九年级 · 度量几何学
(6 分) 如图, 已知 $\triangle A B C$ 中, $\angle C=90^{\circ}, A C=3, B C=4$, 以点 $C$ 为圆心作 $\odot C$,半径为 $r$.

（1）当 $r$ 取什么值时，点 $A$ 在 $\odot C$ 外?

（2）当 $r$ 取什么值时, 点 $A$ 在 $\odot C$ 内, 点 $B$ 在 $\odot C$ 外.

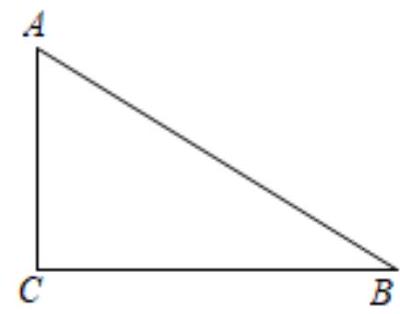
答案:  (1) 点 $A$ 在 $\odot C$ 外, 则 $A C>r$, 即 $r<3$

即当 $r<3$ 时, 点 $A$ 在 $\odot C$ 外;

(2) 点 $A$ 在 $\odot C$ 内, 则 $A C<r$, 即 $r>3$; 点 $B$ 在 $\odot C$ 外, 则 $B C>r$, 即 $r<4$,
综合起来, 当 $3<r<4$ 时, 点 $A$ 在 $\odot C$ 内, 点 $B$ 在 $\odot C$ 外.